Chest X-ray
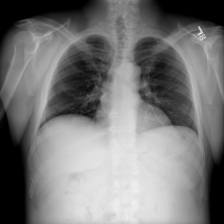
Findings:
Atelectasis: negative
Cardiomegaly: negative
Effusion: negative
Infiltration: negative
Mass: negative
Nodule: negative
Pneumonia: negative
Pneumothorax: negative
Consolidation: negative
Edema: negative
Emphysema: negative
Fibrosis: negative
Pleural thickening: negative
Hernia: negative